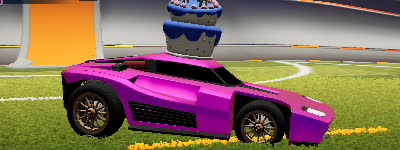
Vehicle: breakout